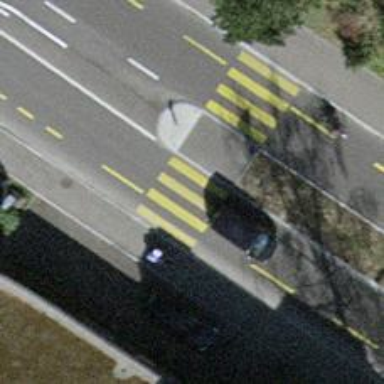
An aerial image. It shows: Uncontrolled road crossing with markings.